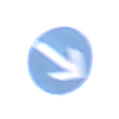
Verkehrszeichen: VorgeschriebeneVorbeifahrtRechts
Umgebung: Outdoor, Nature
Tageszeit: Midday
Wetter: PartlyCloudy
Licht: Natural
Jahreszeit: NotSpecified
Kontrast: LowContrast